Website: macys
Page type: gifting
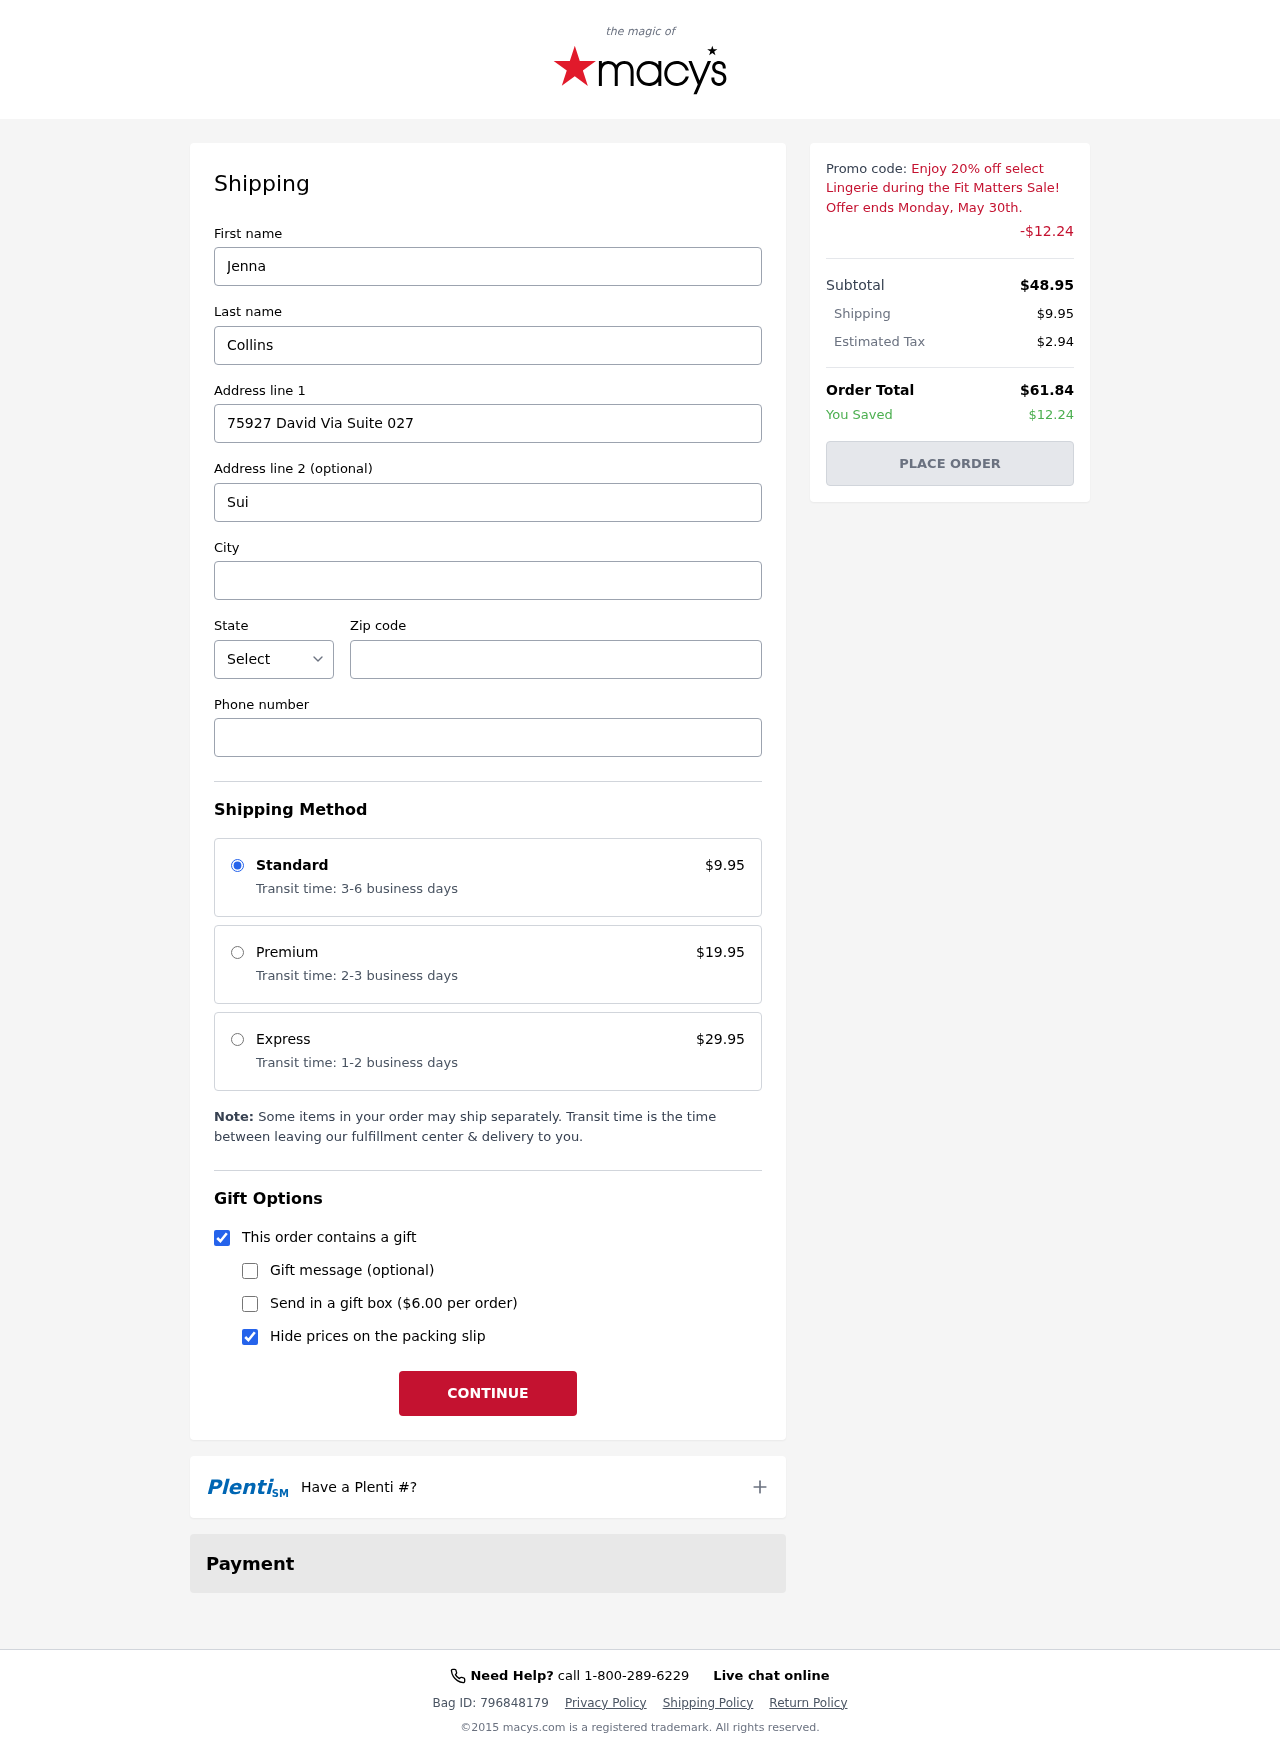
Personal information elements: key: PII_CITY
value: New Brian
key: PII_FIRSTNAME
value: Jenna
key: PII_LASTNAME
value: Collins
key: PII_PHONE
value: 2794496211
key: PII_POSTCODE
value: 33566
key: PII_STATE_ABBR
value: MN
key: PII_STREET
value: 75927 David Via Suite 027
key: PII_STREET2
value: Suite 634
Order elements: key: ORDER_SHIPPING_COST
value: $9.95
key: ORDER_DISCOUNT
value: -$12.24
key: ORDER_SUBTOTAL
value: $48.95
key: ORDER_TAX
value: $2.94
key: ORDER_TOTAL
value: $61.84
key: ORDER_SAVINGS
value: $12.24